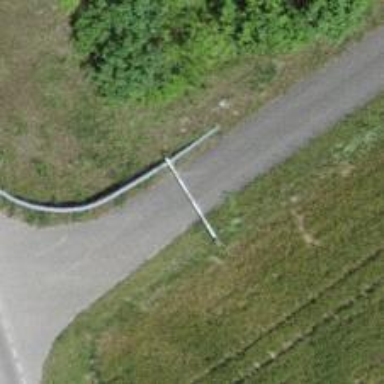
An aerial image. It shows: Lift gate barrier.